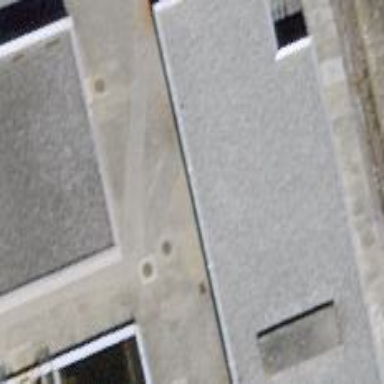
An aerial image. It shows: Wastewater plant building.